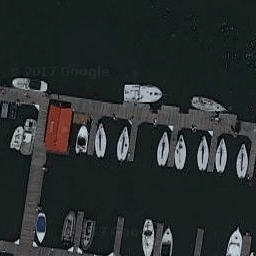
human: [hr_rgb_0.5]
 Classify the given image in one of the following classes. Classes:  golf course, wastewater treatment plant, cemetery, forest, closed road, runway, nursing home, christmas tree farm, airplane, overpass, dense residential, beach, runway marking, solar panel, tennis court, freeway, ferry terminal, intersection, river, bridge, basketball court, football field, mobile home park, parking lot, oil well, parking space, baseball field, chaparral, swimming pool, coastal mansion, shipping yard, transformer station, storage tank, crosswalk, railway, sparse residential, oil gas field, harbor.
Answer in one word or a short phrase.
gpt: harbor